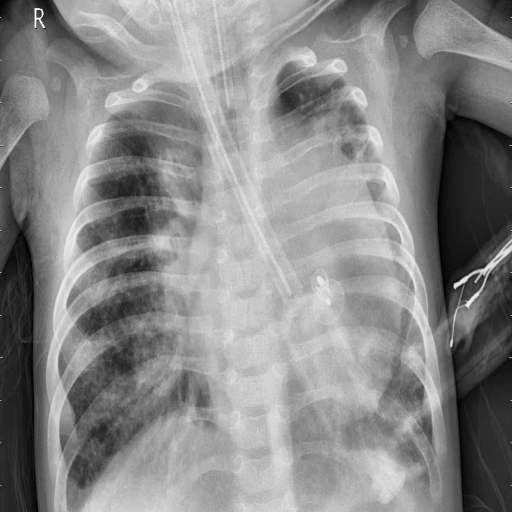
Finding: PNEUMONIA